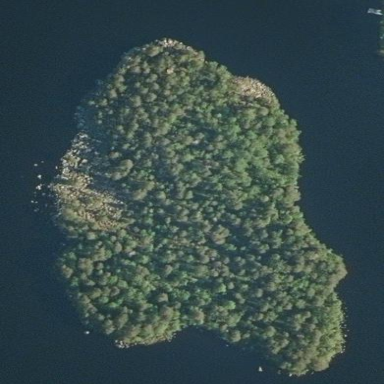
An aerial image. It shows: Image showing island.